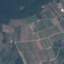
Land use / land cover class: PermanentCrop